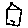
Label: house